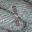
Label: 1